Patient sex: M
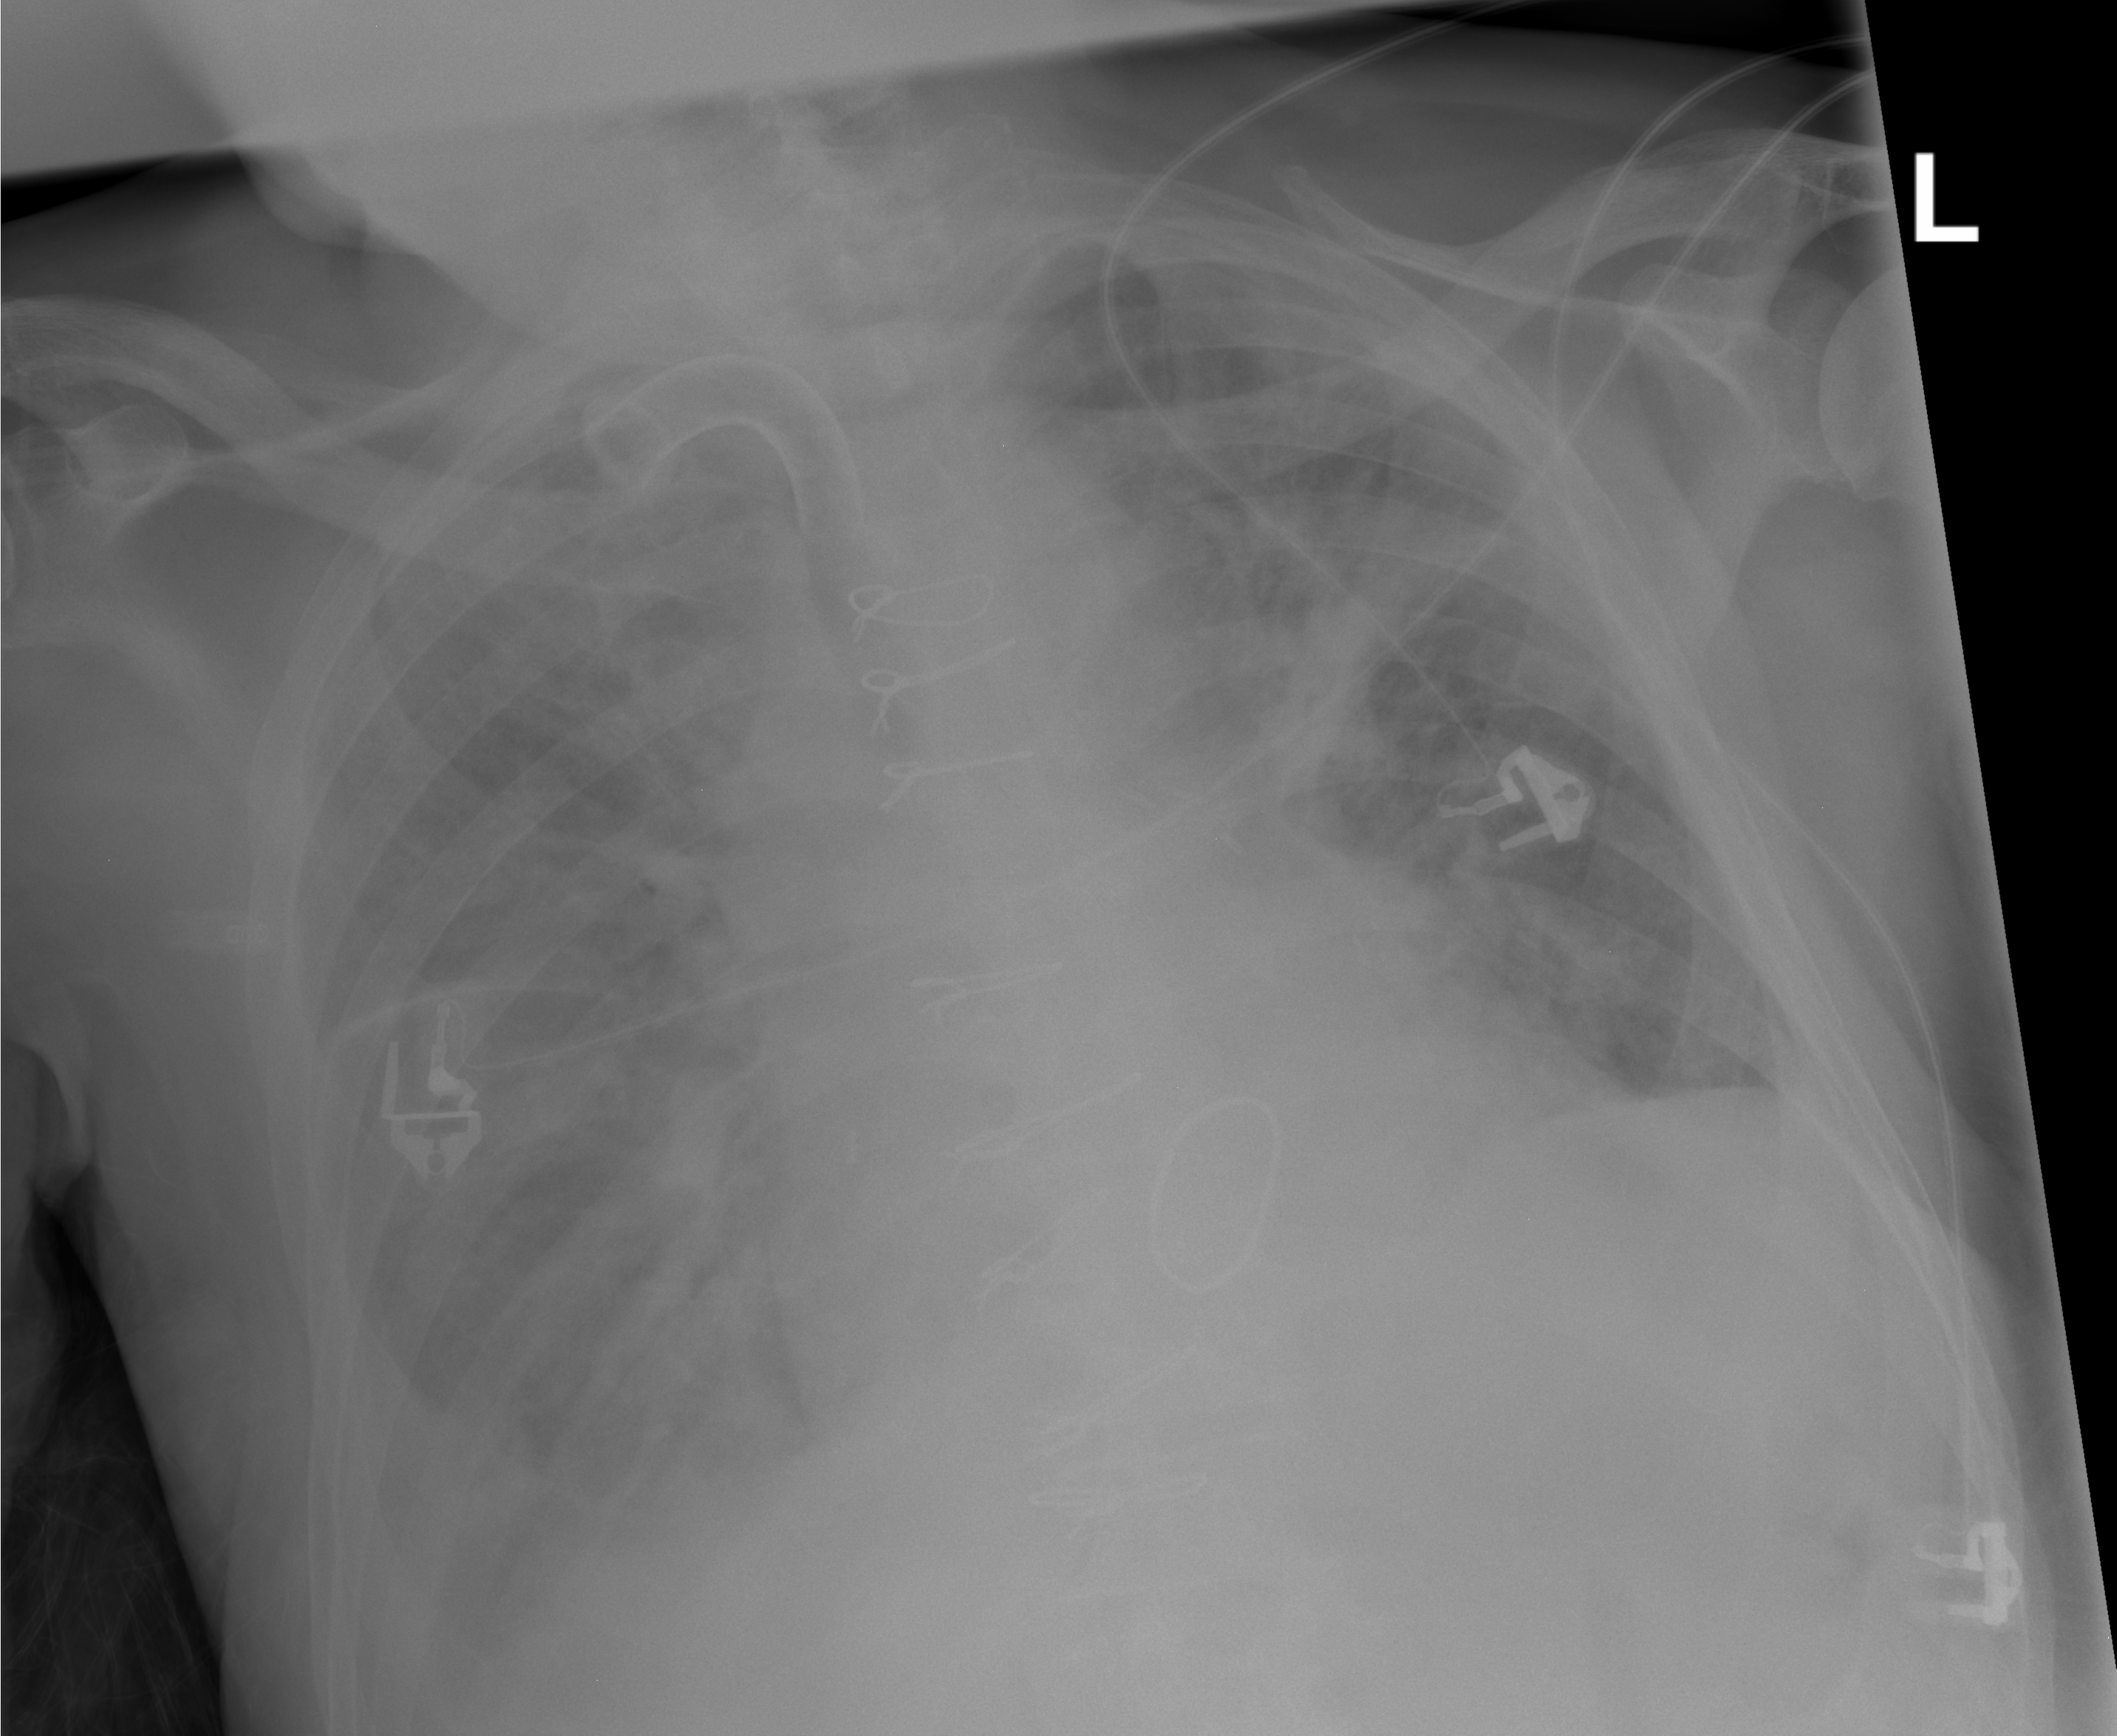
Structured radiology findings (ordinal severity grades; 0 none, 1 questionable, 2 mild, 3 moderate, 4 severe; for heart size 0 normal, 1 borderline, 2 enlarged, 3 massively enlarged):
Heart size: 2
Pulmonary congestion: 3
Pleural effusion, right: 3
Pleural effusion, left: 1
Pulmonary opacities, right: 2
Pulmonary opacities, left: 2
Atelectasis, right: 2
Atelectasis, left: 2